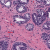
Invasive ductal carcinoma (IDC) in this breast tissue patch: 0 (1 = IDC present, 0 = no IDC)